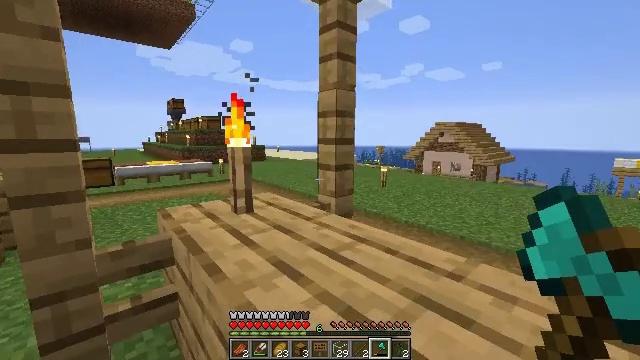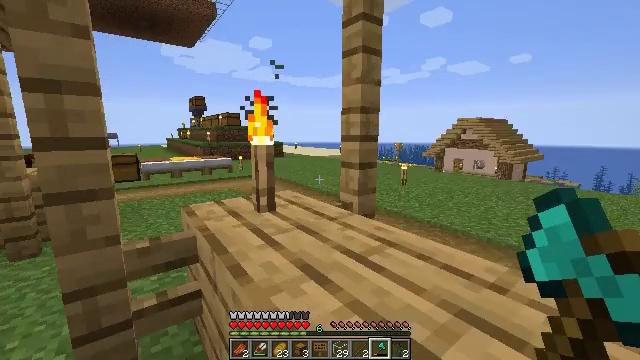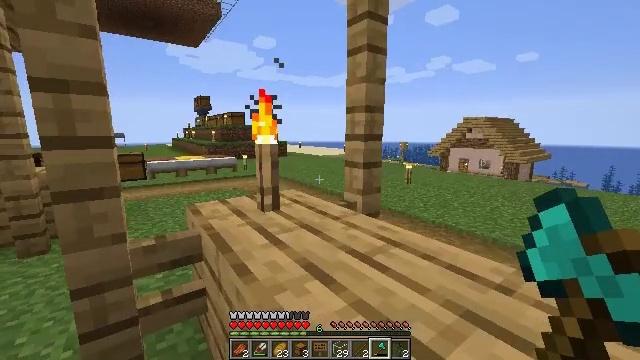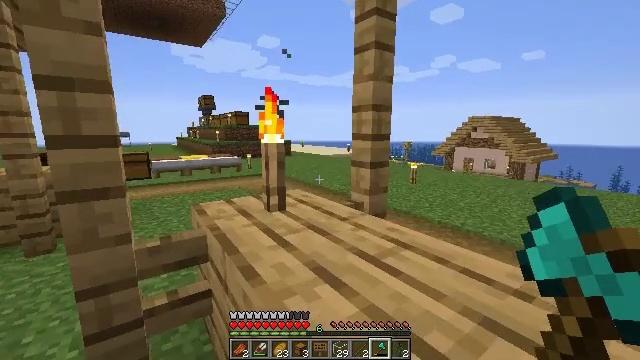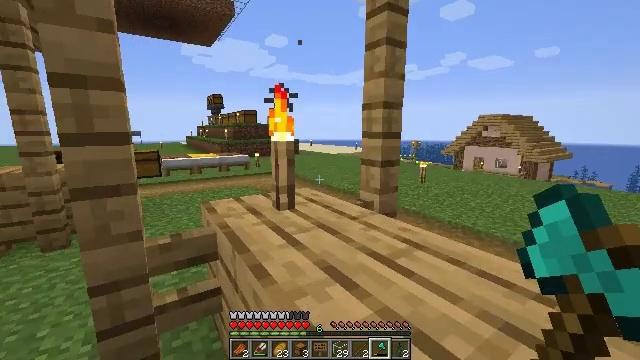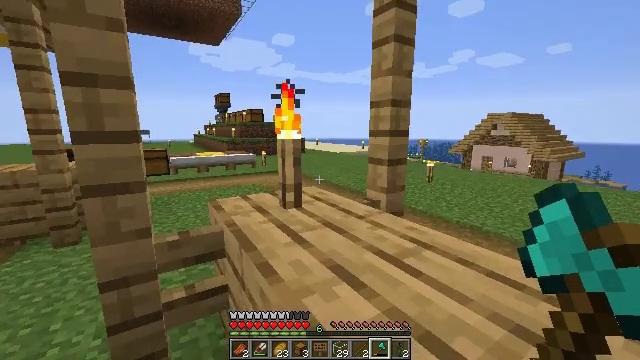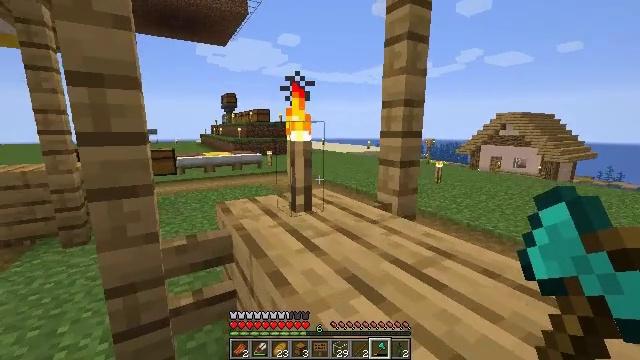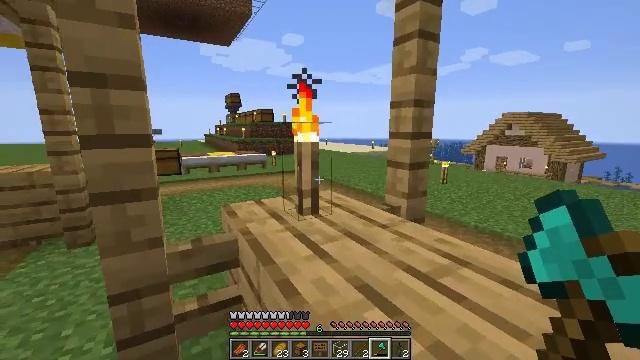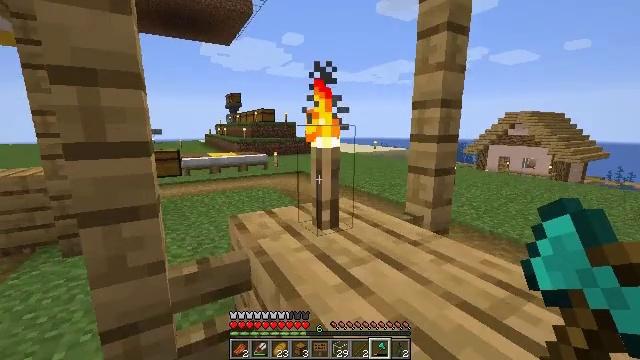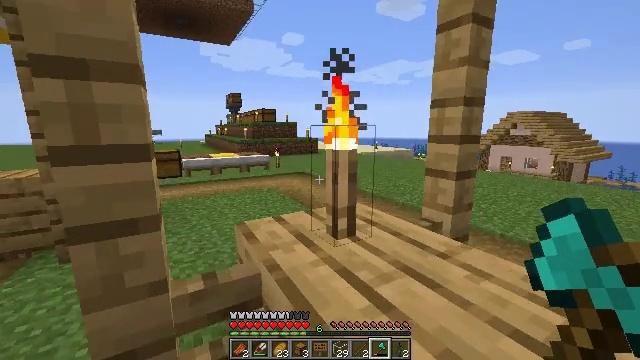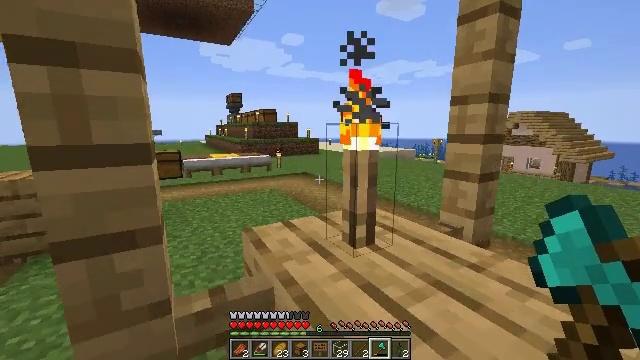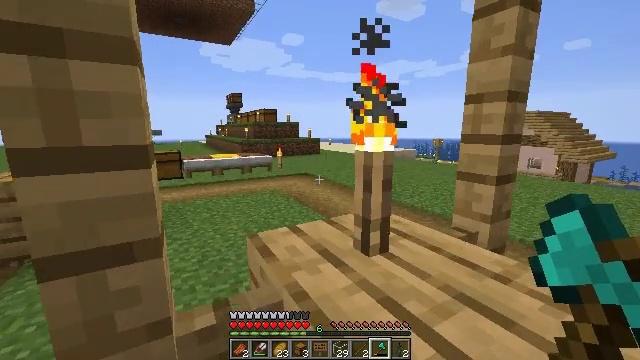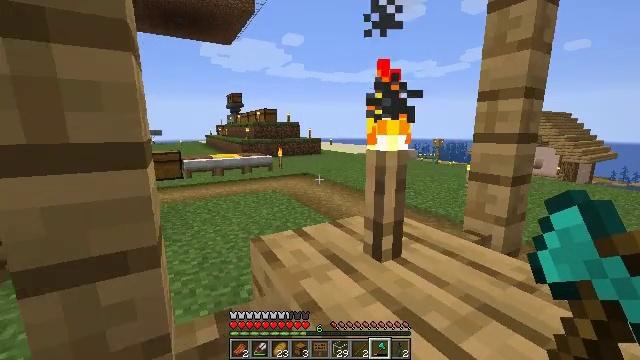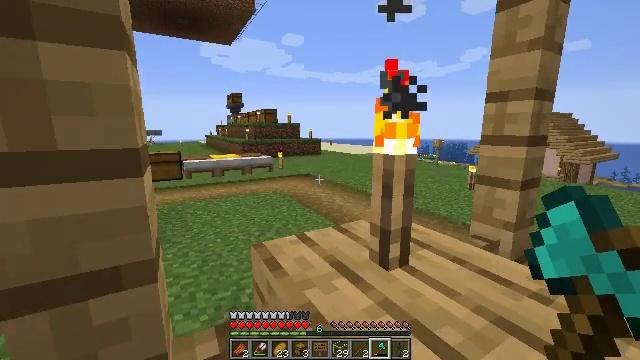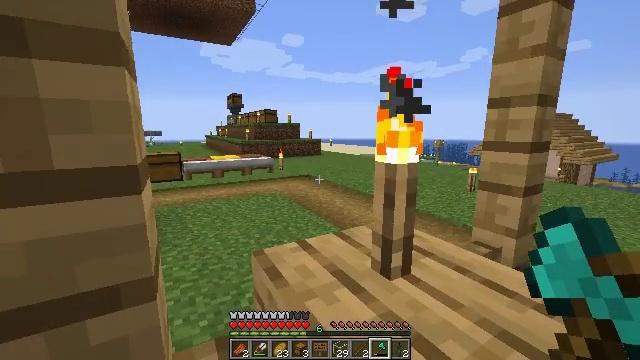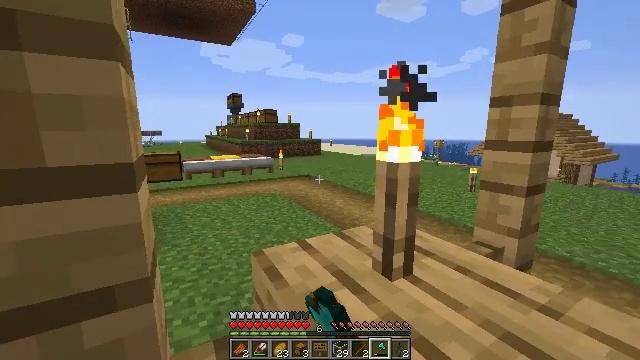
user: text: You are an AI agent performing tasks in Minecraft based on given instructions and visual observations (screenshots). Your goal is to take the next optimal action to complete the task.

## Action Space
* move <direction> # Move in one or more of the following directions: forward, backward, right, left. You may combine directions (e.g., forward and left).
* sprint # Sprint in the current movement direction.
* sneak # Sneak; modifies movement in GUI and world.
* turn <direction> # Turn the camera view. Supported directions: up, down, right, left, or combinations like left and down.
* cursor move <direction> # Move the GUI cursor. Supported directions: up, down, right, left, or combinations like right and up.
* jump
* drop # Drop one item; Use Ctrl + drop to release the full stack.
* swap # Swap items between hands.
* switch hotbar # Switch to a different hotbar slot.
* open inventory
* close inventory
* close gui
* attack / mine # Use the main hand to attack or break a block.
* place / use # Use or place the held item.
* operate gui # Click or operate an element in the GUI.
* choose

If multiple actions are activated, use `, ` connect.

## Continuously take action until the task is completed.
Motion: motion action
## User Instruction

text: Retrieve the torch.
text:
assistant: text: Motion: move forward, turn left
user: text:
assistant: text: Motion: no_op
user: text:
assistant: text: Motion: no_op
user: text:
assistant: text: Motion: turn left
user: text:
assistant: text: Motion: turn left
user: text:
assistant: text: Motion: move forward, turn left
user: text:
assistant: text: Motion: move forward
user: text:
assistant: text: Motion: move forward
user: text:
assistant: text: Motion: move forward
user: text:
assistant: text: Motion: move forward
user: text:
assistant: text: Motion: no_op
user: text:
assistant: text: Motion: no_op
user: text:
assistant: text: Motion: no_op
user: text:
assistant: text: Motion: attack / mine
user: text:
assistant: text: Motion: attack / mine
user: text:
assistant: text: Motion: attack / mine
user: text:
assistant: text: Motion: no_op
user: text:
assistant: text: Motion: turn right
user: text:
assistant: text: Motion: turn right
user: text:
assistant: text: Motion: turn right
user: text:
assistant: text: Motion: turn right
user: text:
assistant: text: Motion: turn right
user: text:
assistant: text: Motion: no_op
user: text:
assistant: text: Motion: attack / mine
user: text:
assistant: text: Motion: attack / mine
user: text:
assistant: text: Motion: attack / mine
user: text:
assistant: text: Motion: attack / mine
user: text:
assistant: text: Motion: no_op
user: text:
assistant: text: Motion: no_op
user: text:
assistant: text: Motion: no_op